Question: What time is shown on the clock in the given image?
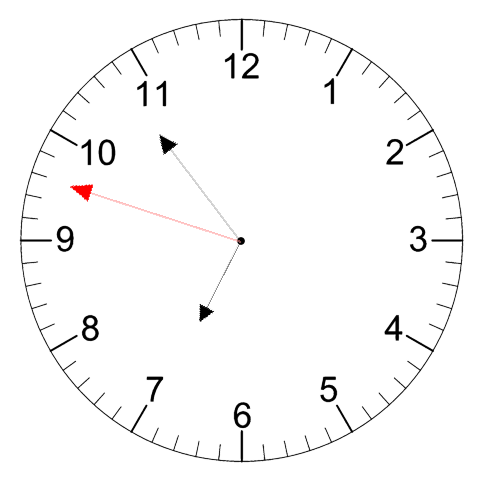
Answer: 06:53:48